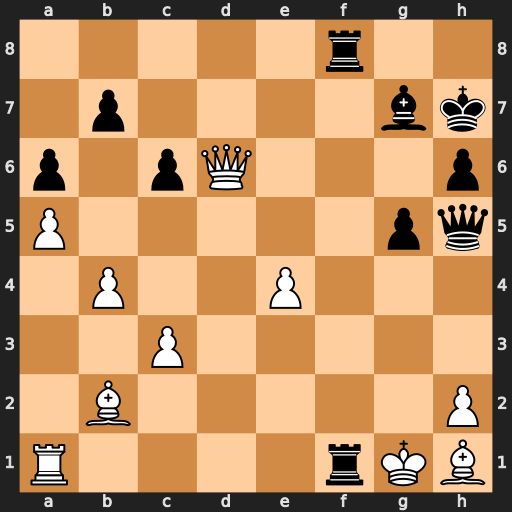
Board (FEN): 5r2/1p4bk/p1pQ3p/P5pq/1P2P3/2P5/1B5P/R4rKB
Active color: w
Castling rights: -
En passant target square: -
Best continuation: Rxf1 Rxf1+ Kxf1